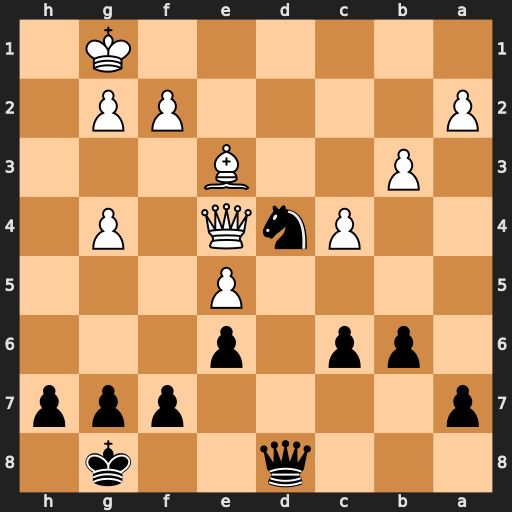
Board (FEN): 3q2k1/p4ppp/1pp1p3/4P3/2PnQ1P1/1P2B3/P4PP1/6K1
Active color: b
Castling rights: -
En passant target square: -
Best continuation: Ne2+ Kf1 Qd1#